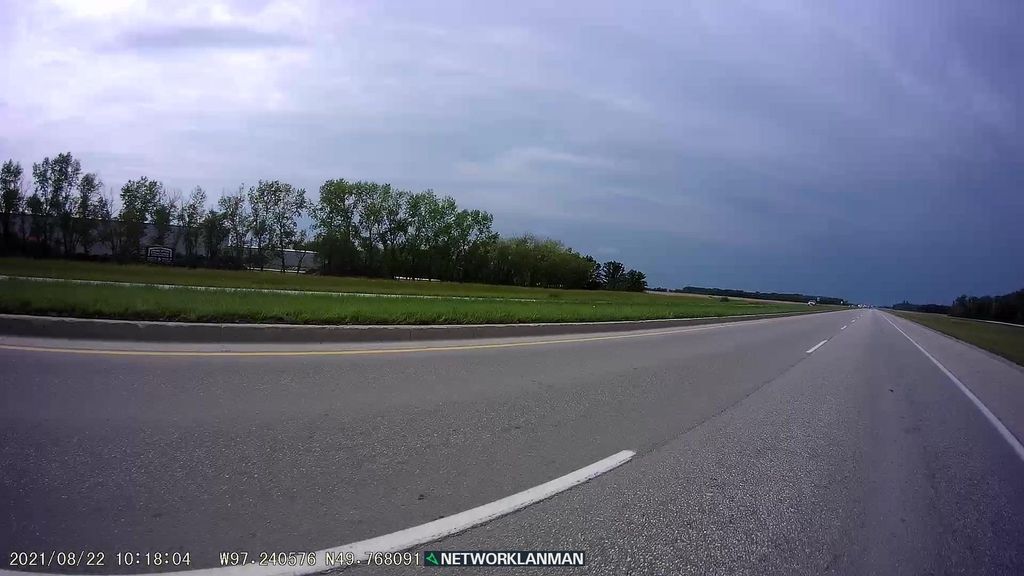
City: winnipeg